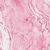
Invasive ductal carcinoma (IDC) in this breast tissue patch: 0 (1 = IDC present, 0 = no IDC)